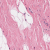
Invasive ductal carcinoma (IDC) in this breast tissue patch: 0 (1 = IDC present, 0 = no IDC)